Interaction volume radius: 10 \u00c5
Interaction volume height: 15 \u00c5
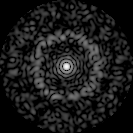
Disorder parameter: 0.8333